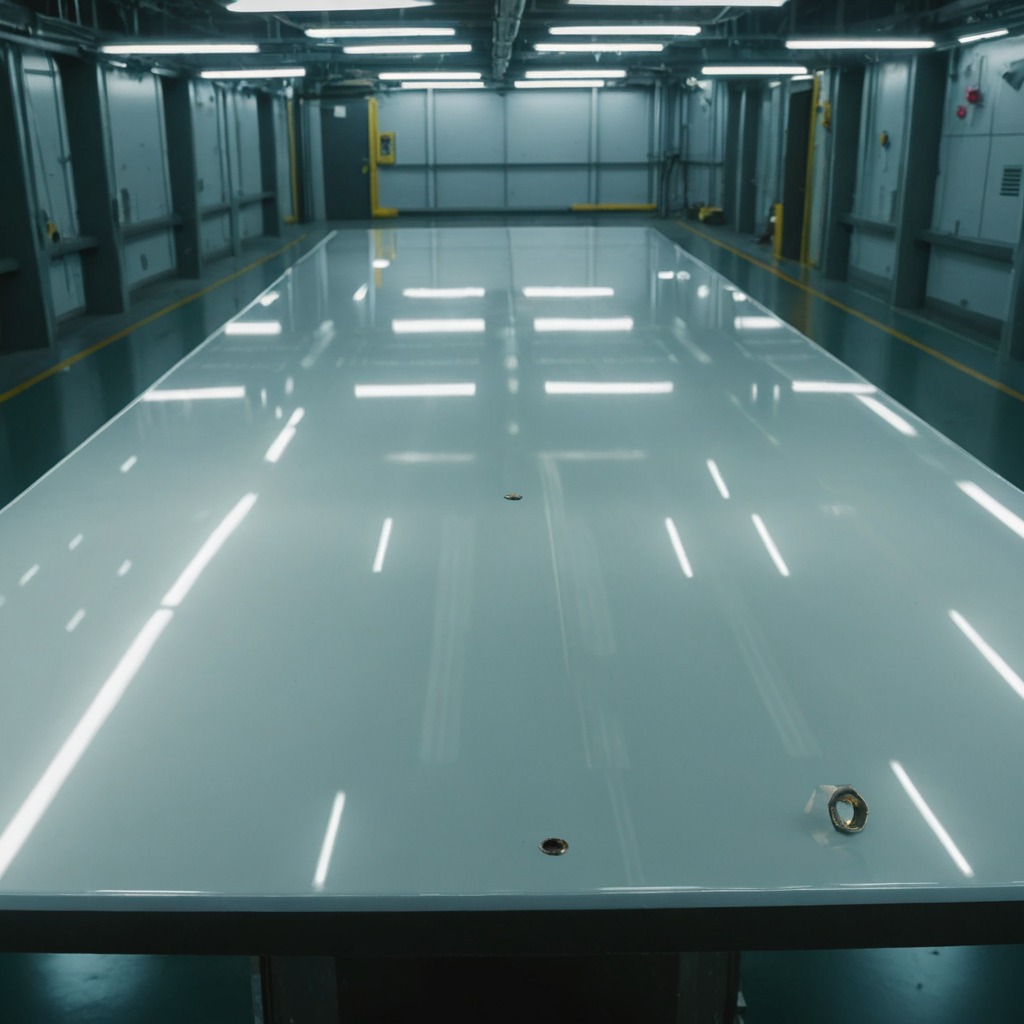
A metal nut is lying on a table in a ship maintenance bay industrial lighting.